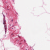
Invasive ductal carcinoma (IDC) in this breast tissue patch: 0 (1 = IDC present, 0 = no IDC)